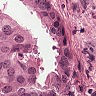
Metastatic tissue present: yes